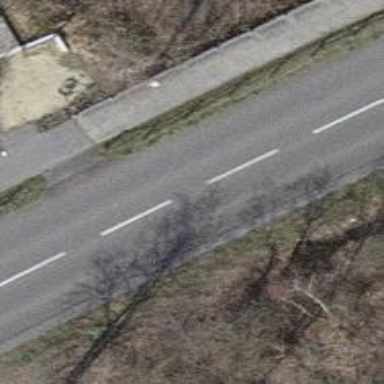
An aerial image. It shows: Secondary road with separate asphalt sidewalks.